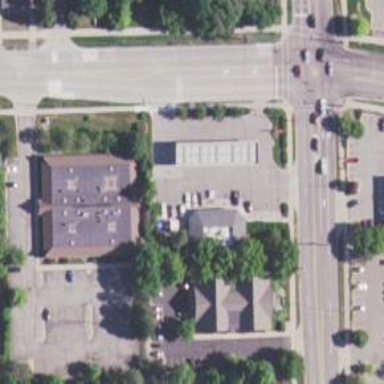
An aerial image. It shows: Convenience shop.